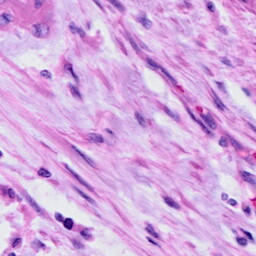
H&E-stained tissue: Cervix